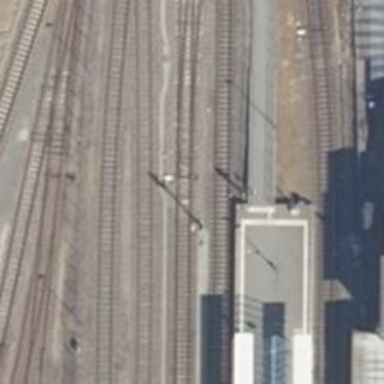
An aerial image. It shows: Railway switch.